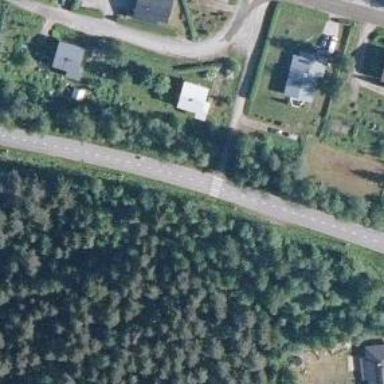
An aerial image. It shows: Cycle track alongside the road.